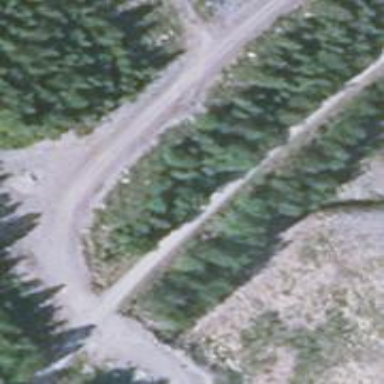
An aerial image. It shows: Unclassified road.